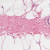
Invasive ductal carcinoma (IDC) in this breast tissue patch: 0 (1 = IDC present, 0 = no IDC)